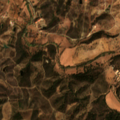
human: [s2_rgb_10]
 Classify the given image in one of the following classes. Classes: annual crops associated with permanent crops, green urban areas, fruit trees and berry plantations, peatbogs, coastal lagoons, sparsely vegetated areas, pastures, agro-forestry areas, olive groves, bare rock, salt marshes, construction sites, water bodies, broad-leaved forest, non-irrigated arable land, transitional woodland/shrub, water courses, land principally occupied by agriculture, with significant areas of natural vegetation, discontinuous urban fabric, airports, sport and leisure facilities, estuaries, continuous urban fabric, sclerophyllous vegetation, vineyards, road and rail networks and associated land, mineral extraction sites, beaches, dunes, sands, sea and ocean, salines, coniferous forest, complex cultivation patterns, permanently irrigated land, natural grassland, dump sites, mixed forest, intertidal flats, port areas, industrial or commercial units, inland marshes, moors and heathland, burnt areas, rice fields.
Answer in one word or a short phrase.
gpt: complex cultivation patterns, mixed forest, transitional woodland/shrub